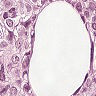
Metastatic tissue present: yes